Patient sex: F
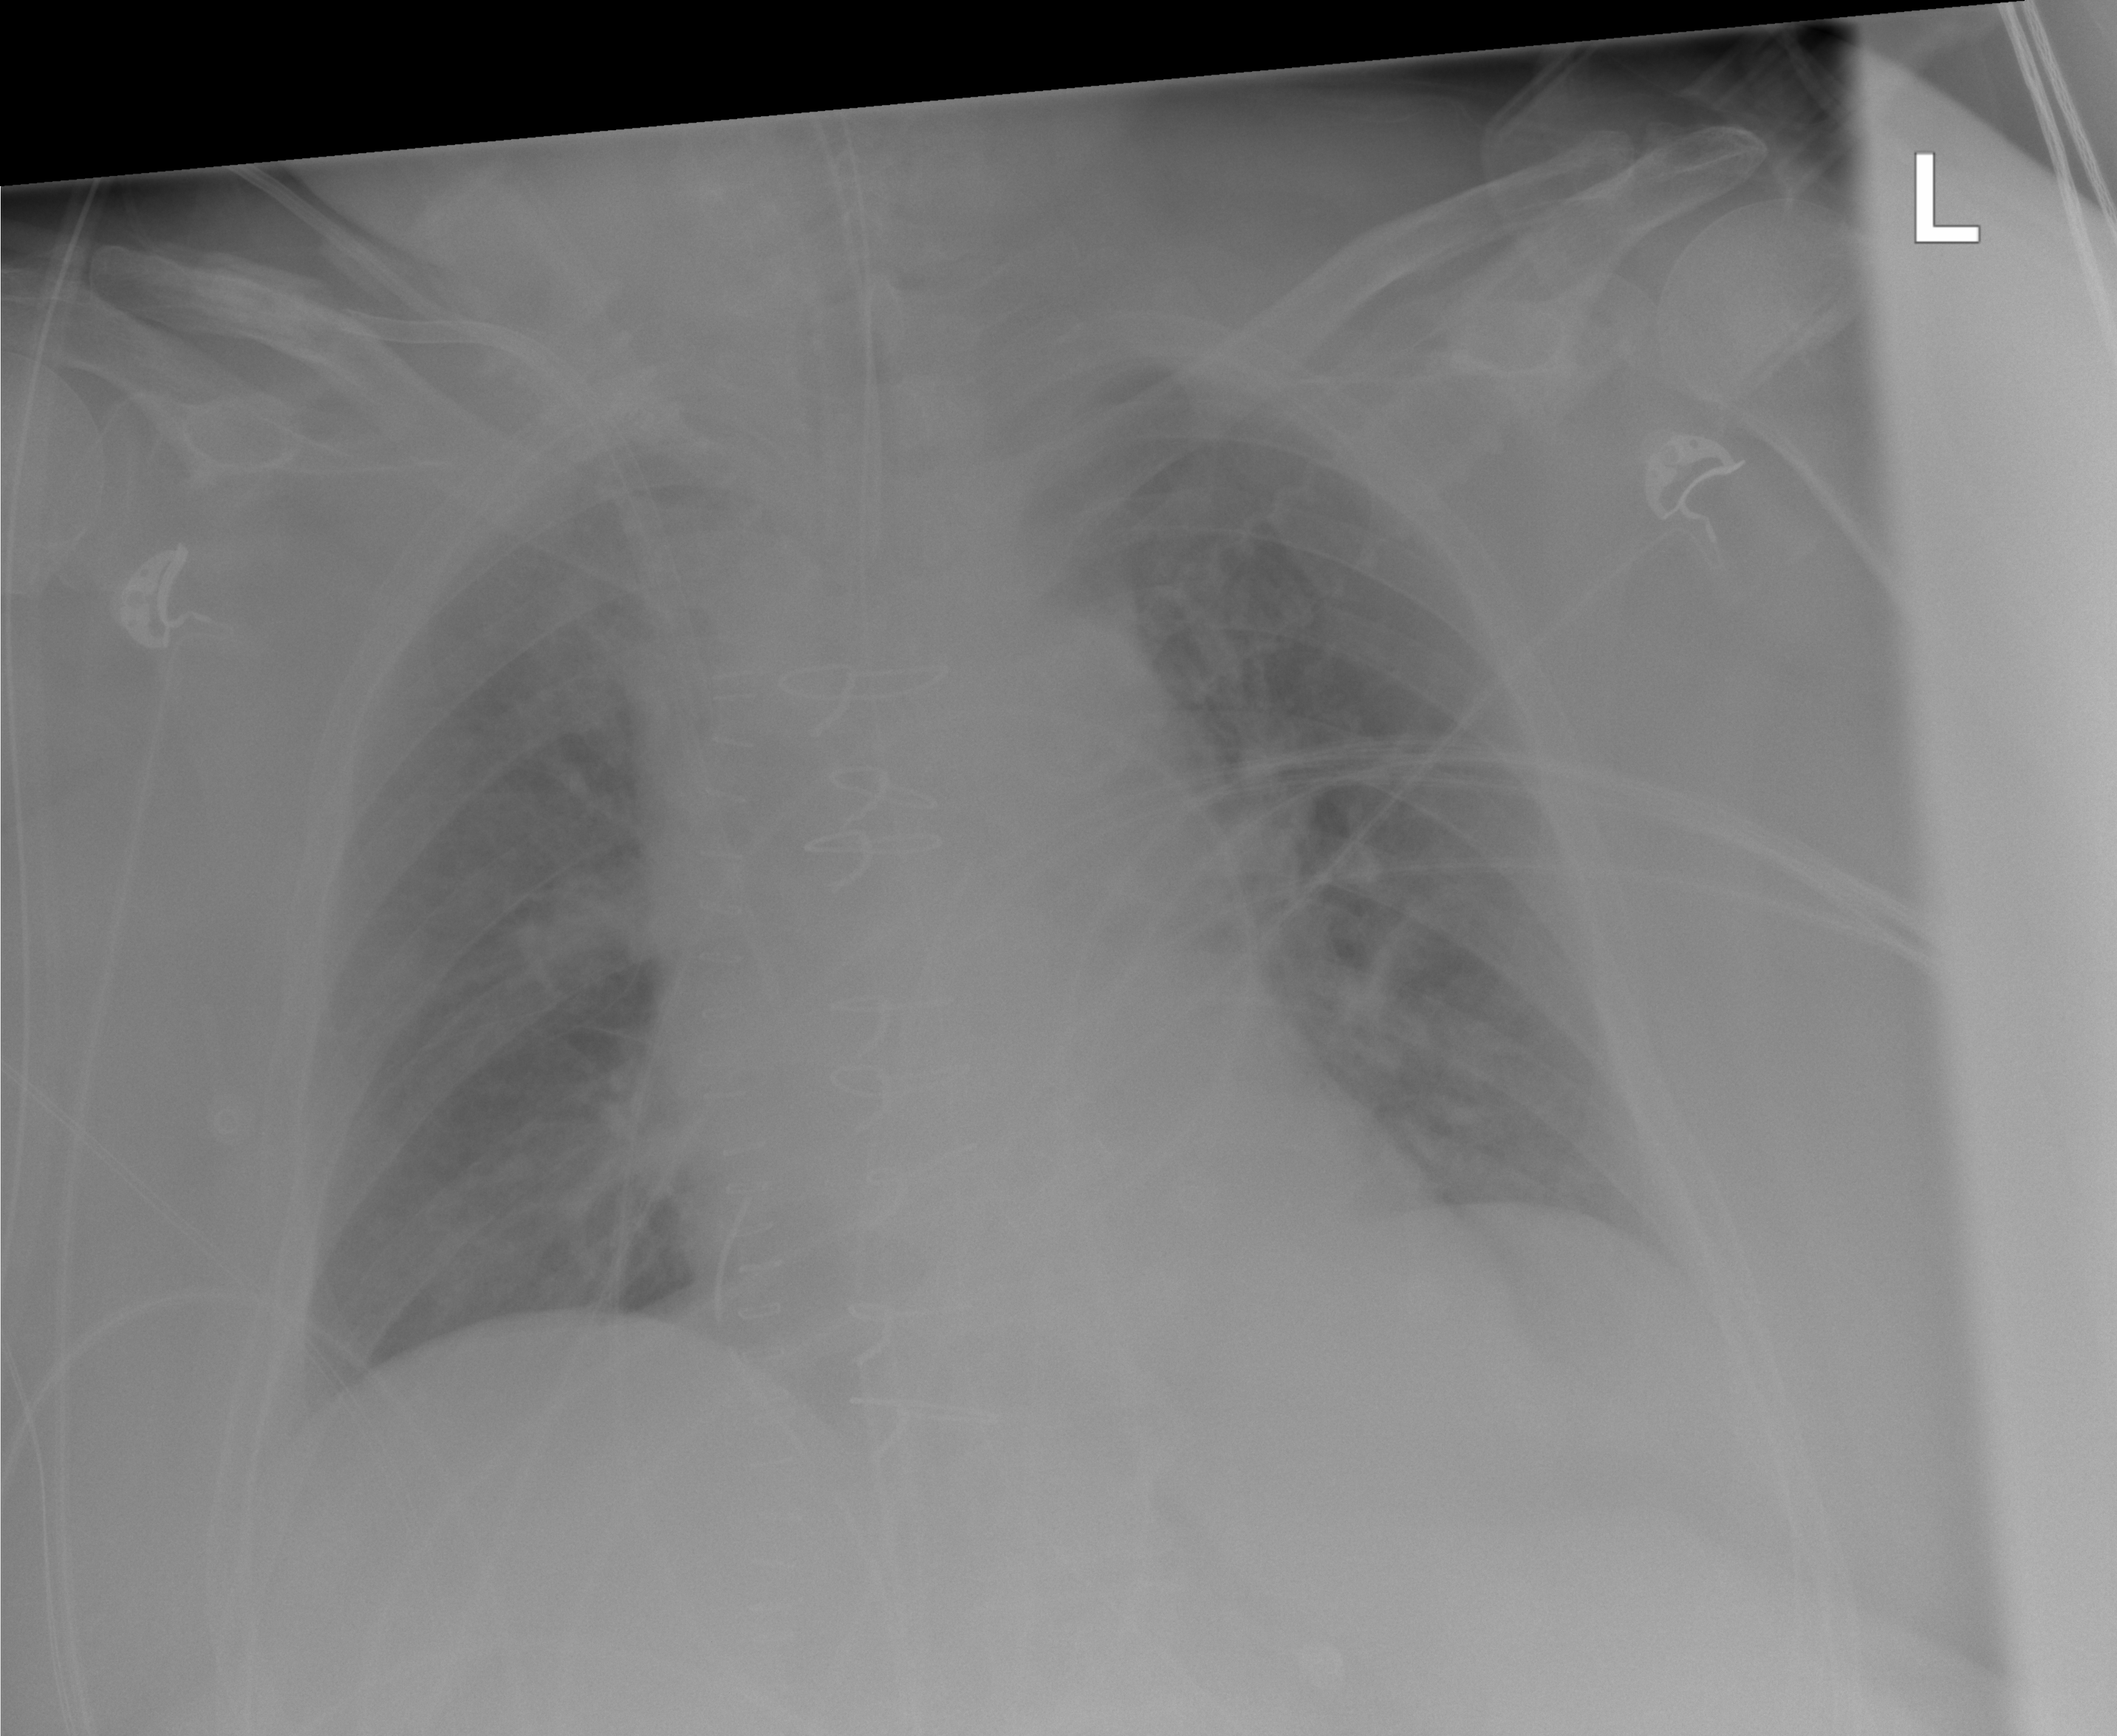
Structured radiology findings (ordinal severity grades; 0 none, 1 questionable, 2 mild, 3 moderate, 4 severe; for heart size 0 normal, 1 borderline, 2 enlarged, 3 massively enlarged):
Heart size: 0
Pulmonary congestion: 2
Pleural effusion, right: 0
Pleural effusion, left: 0
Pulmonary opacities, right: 0
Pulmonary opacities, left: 0
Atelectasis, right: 0
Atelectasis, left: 0